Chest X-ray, AP view. Patient: 54 years old, sex M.
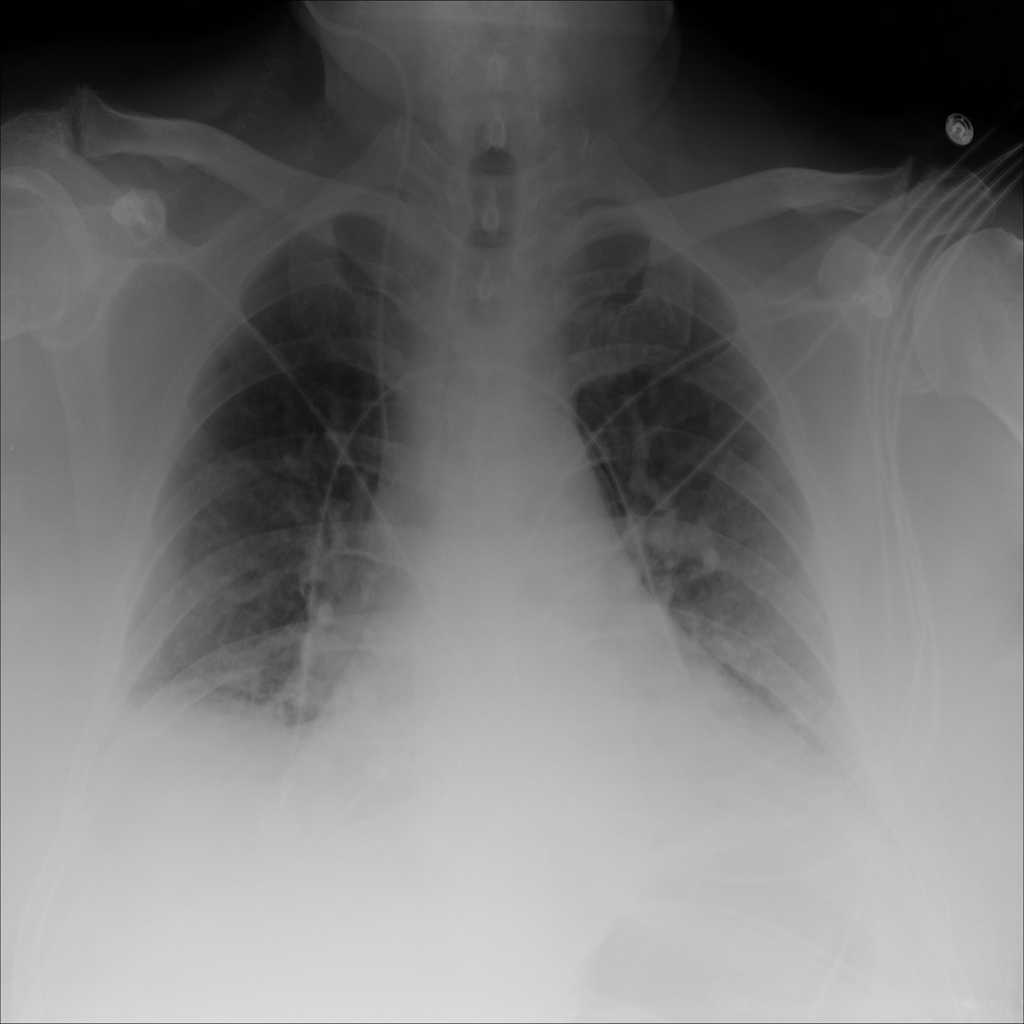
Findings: No Finding